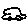
Label: car